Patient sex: M
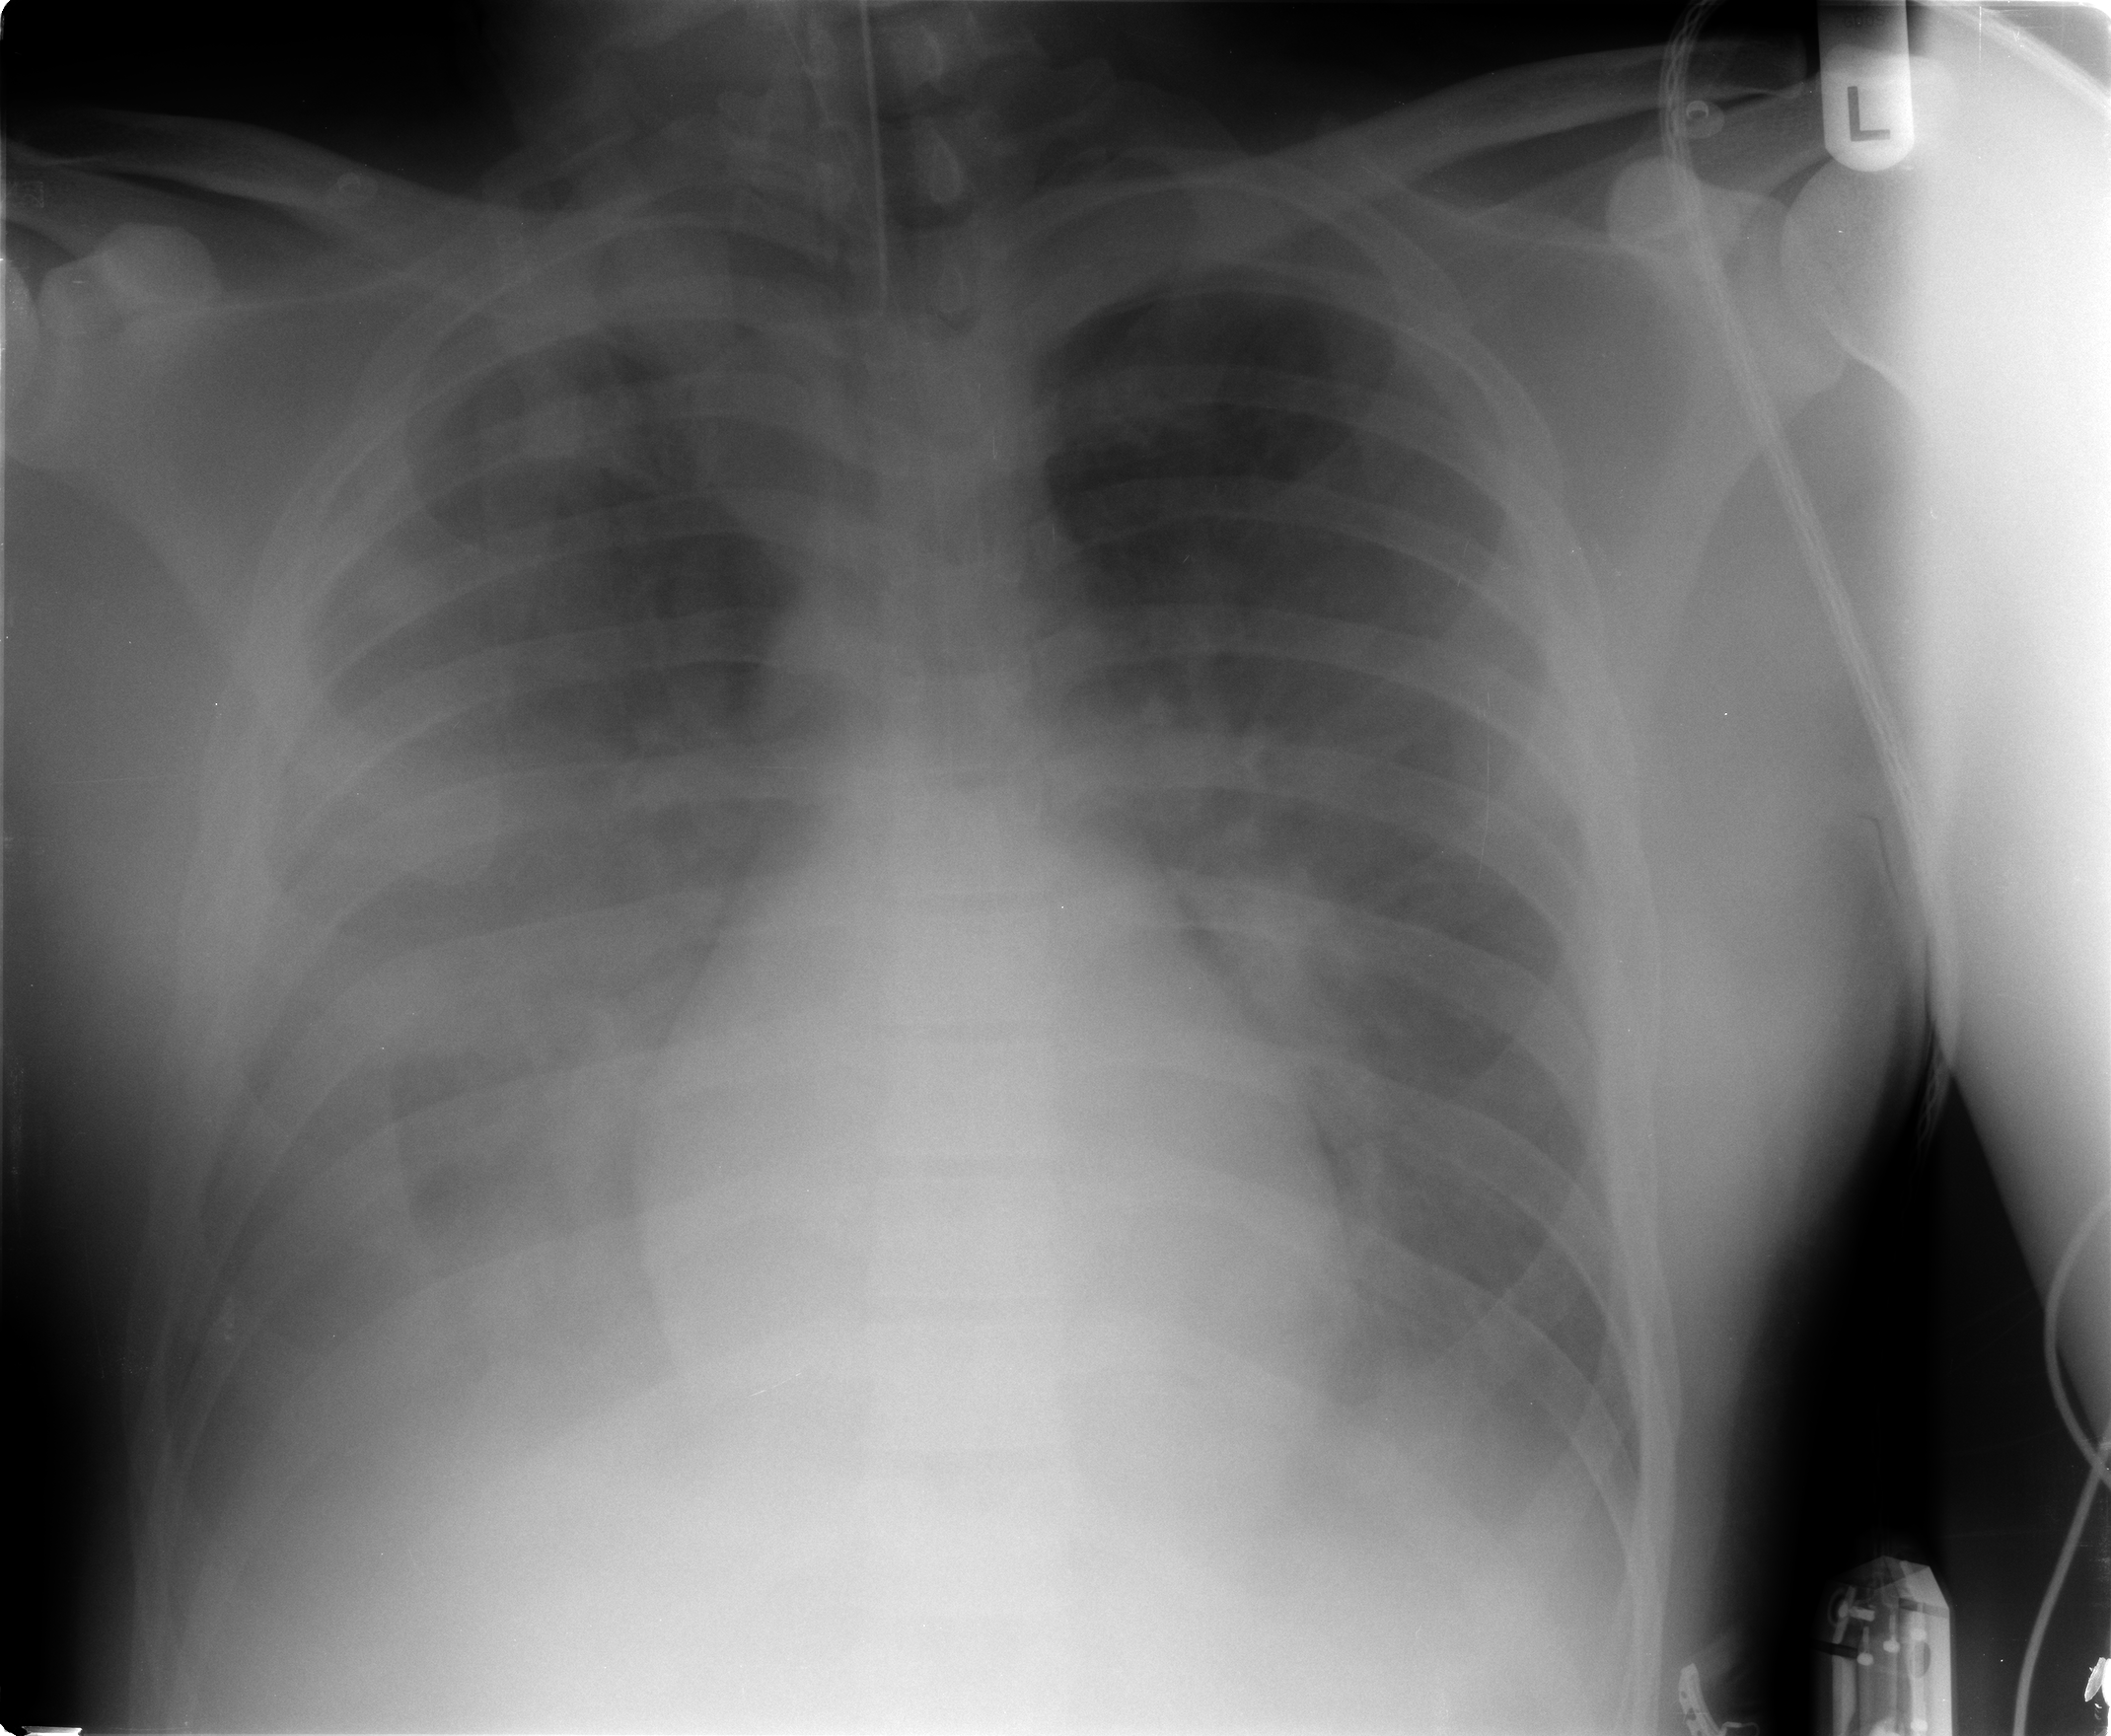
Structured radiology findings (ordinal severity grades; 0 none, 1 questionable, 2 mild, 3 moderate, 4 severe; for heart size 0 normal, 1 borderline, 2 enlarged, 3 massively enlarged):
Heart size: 0
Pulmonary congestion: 2
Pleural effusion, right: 3
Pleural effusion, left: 3
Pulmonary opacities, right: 3
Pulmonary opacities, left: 3
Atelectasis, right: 3
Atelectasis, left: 3